Question: It seems certain tiles will not get drawn. I have a tileset split-up into 32x32 squares and uses a 2D 100x100 array to draw the map onto the canvas.
Then it sets the "viewport" for the player. Since it's one big map, the player is always centered on the edge, unless they run near the edge.
However, this has caused problems drawing the map. Red block is "player"

Somethings I found out was that, a higher viewport (15x10) will give the ability to draw SOME previously not-drawn tiles.
Here's the code. You can download the tileset to test on localhost or below on jsFiddle <URL>
Everything below is well commented.
Even if change viewport I do see tiles get drawn, not all.
<URL>
Here is : <URL>
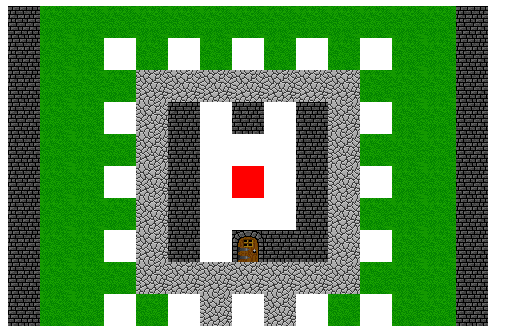
Answer: <URL>
Basically I took a different approach to drawing the tiles. Using 'putImageData' and 'getImageData' can cause performance issues, also by pre-allocating all the image data in the beginning you are incurring a memory penalty to start out with. You already have the data in the form of the image you might as well just reference it directly instead, and it should actually be faster.
Heres the method I use
'''
for (y = 0; y <= vHeight; y++) {
for (x = 0; x <= vWidth; x++) {
theX = x * 32;
theY = y * 32;
var tile = (board[y+vY][x+vX]-1),
tileY = Math.floor(tile/tilesX),
tileX = Math.floor(tile%tilesX);
context.drawImage(imageObj, tileX*tileWidth, tileY*tileHeight, tileWidth, tileHeight, theX, theY, tileWidth, tileHeight);
}
}
'''
Its the same, but instead of looking at an array of the pre saved data, I just reference the area of the already loaded image.
Say I have a grid thats 4x4, and I need to get tile number 7, to get the 'y' I would do 7/4, then to get the 'x' I would use the remainder of 7/4 (7 mod 4).
As for the original issue.. I really have no idea what was causing the missing tiles, I just changed it to my method so I could test from there but it worked right away for me.